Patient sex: M
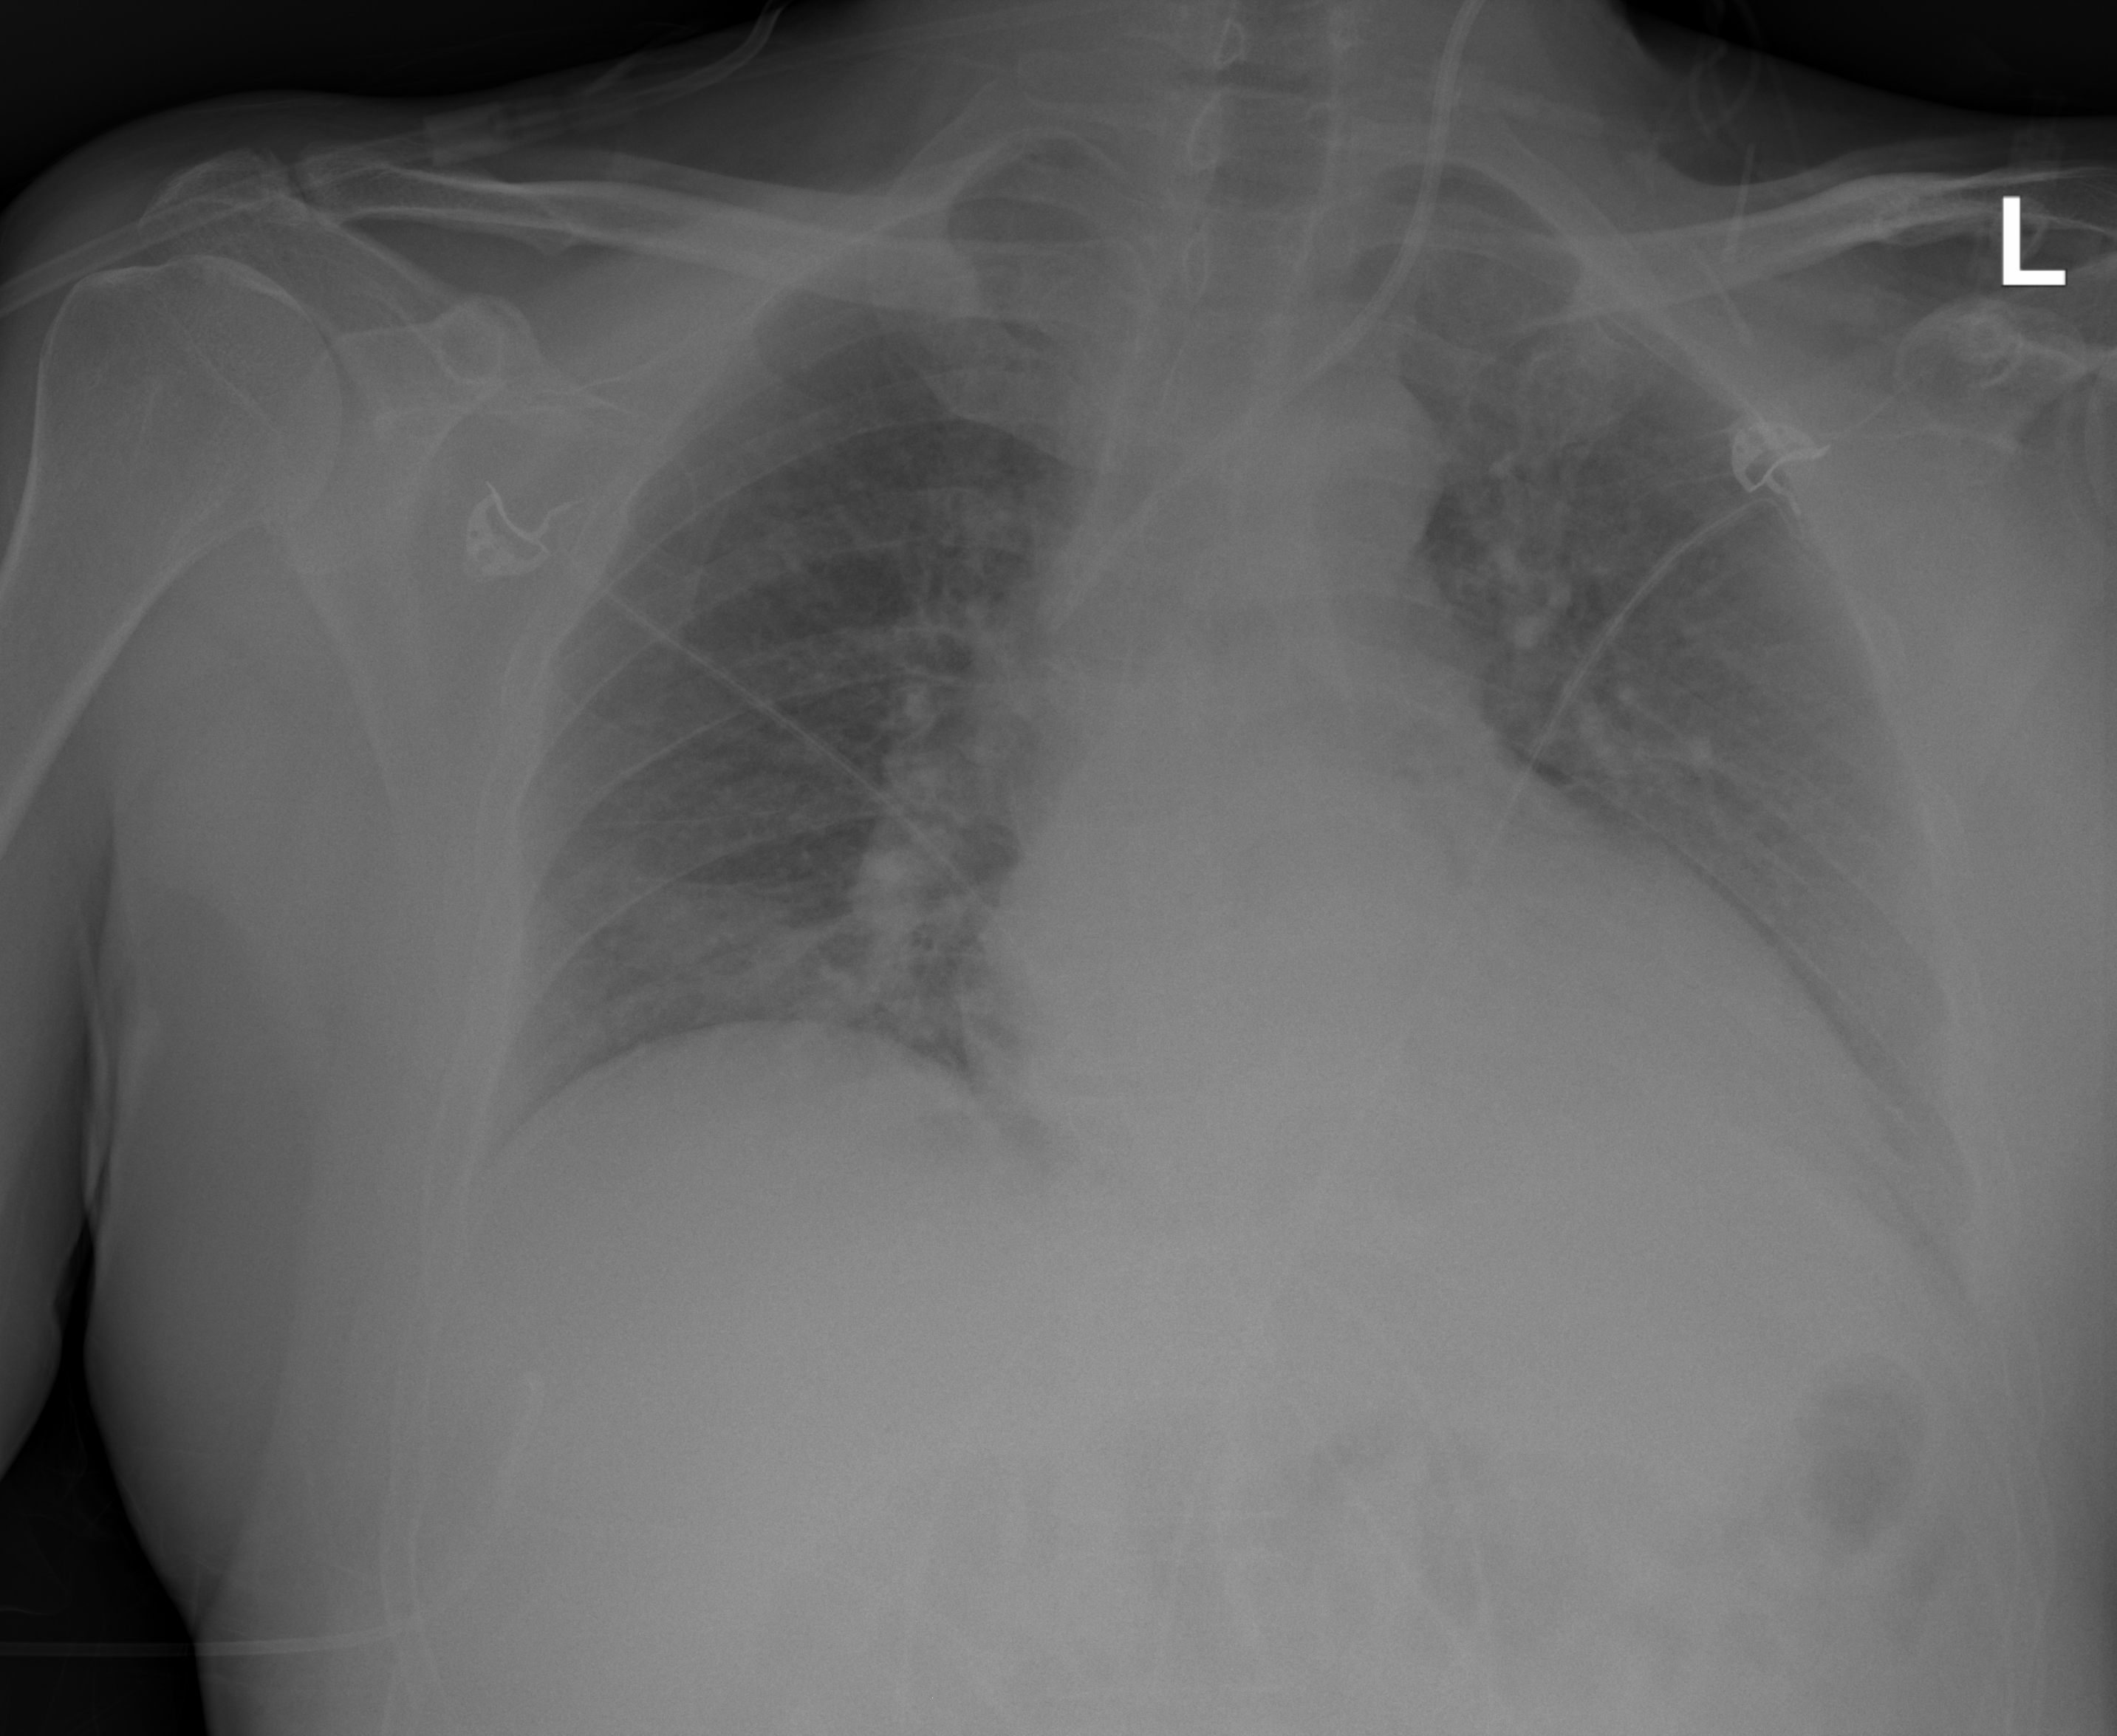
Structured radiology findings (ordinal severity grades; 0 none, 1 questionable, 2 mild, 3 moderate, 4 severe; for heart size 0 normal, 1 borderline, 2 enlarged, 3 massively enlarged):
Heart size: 2
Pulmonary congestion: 3
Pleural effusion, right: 0
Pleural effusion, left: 1
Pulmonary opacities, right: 2
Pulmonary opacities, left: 0
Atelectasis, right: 2
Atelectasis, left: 2